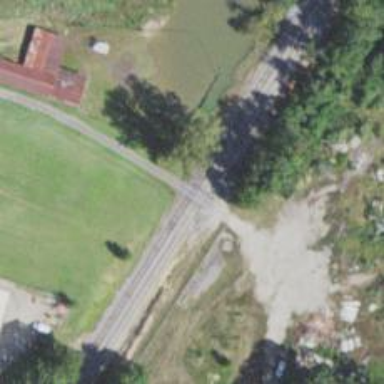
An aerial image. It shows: Level crossing along the railway.